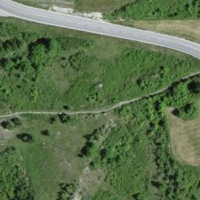
EUNIS habitat code: 48
Species observed at this site:
Lepidium draba
Lysandra bellargus
Lanius collurio
Cucullia verbasci
Melanargia galathea